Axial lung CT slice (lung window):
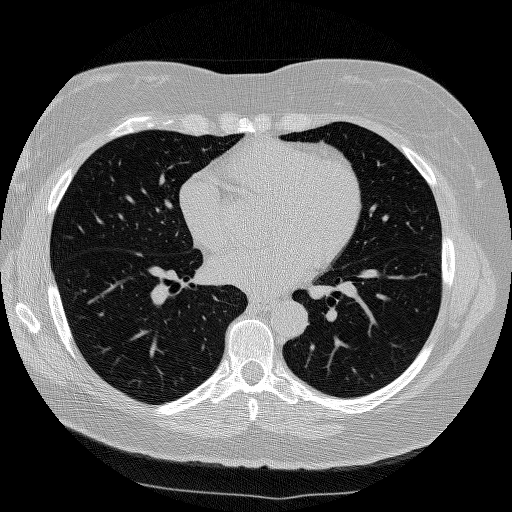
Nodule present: no